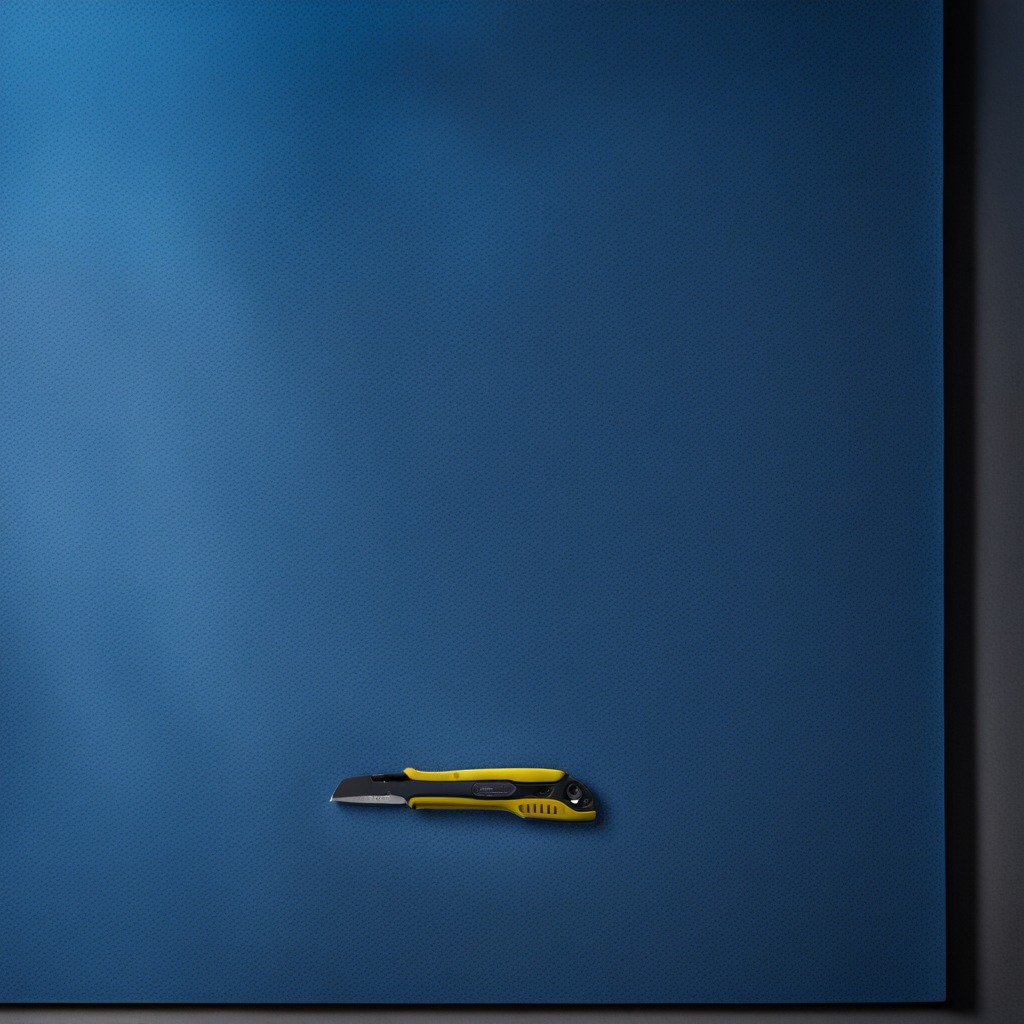
A utility knife lies on the clean granite tabletop inside a workshop under bright overhead lighting crisp shadows high clarity worn but beneath the mat